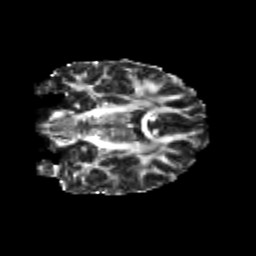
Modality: FA
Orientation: coronal
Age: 23
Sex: male
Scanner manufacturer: siemens
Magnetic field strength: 3 T
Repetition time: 3.5 s
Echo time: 0.104 s